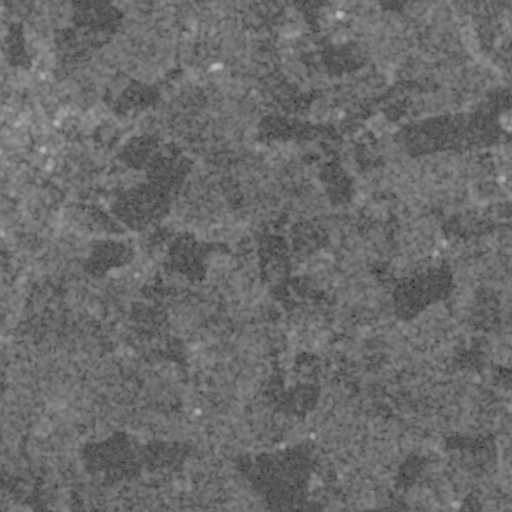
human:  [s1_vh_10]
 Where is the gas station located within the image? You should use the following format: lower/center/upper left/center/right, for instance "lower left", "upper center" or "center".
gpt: The gas station is located in the upper left of the image.
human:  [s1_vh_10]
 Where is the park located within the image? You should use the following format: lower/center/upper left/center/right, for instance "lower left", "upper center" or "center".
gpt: The park is located in the center left of the image.
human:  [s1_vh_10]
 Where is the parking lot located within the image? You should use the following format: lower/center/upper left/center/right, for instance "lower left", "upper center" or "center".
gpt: The parking lot is located in the upper left of the image.
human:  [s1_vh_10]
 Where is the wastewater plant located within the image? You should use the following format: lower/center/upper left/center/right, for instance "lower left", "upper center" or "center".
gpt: The wastewater plant is located in the upper left of the image.
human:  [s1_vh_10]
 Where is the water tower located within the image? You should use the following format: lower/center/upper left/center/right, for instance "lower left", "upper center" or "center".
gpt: The water tower is located in the lower right of the image.
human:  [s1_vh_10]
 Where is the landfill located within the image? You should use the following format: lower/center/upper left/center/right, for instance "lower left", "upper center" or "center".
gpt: There is no landfill in the image.

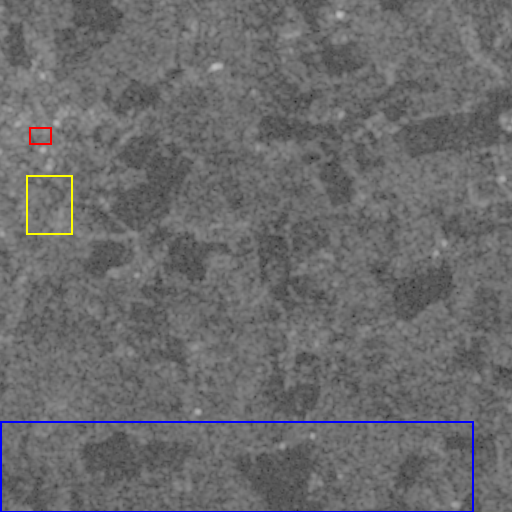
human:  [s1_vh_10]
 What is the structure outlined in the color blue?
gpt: The structure outlined in blue is a crop field.
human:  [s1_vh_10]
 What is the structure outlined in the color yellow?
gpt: The structure outlined in yellow is a park.
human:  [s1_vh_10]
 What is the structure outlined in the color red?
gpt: The structure outlined in red is a parking lot.
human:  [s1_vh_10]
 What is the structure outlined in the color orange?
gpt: There is no orange outline.